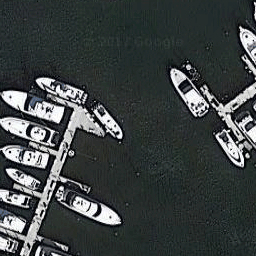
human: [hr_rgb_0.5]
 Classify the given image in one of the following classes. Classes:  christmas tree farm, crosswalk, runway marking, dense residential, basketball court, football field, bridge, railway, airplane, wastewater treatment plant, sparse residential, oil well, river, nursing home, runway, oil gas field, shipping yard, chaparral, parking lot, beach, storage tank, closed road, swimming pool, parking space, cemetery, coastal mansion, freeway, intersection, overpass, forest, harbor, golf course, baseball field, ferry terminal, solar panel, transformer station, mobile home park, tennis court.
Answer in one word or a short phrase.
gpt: harbor